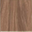
Piece: xx